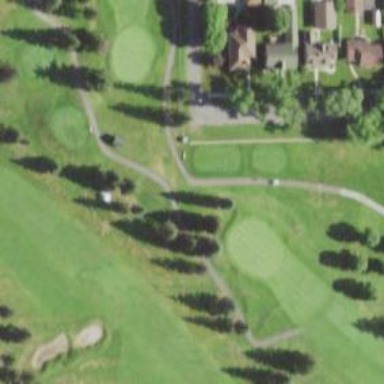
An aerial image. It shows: Well-maintained path intended for golf.